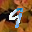
Label: 9